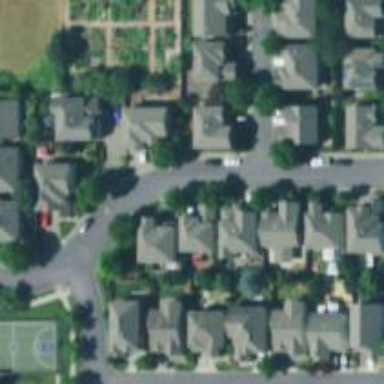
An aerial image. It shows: Residential road with sidewalk on the left side.